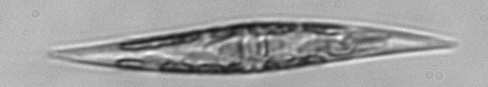
Label: Pleurosigma